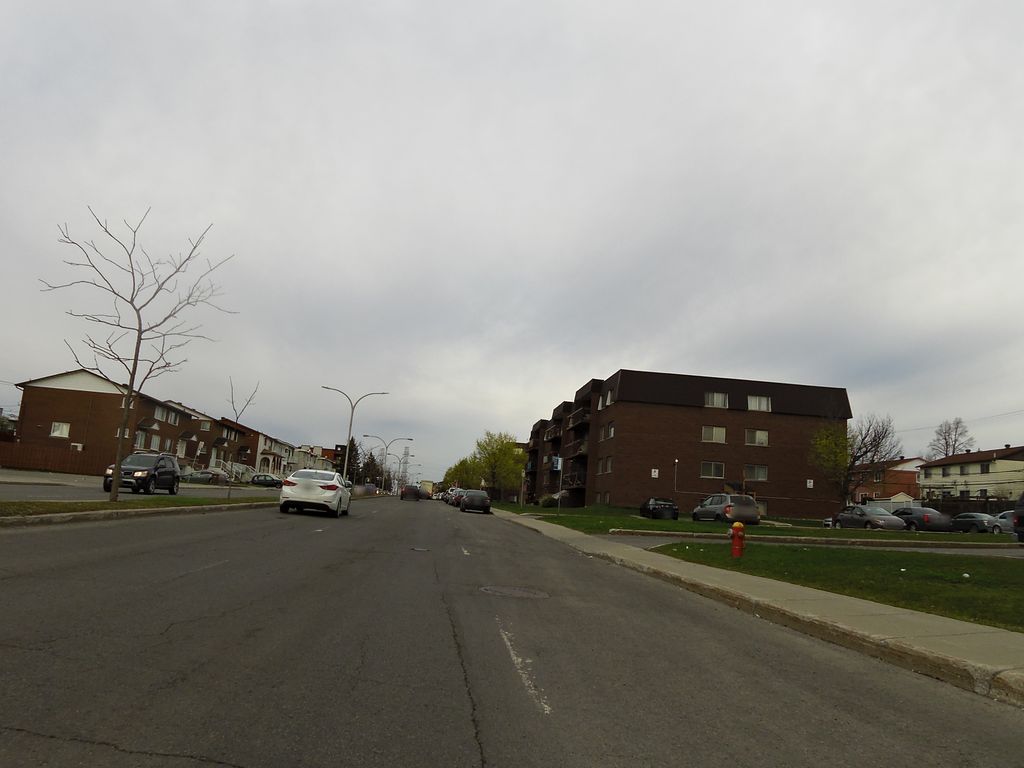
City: montreal